Field crop: maize
Growth stage: 2
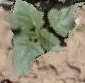
Species: datura